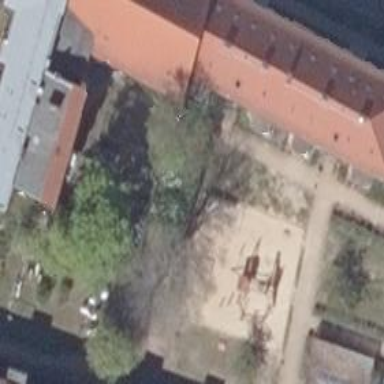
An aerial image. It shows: Playground area for leisure land.